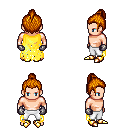
a pixel art fantasy rpg character, male body template, human, light skin, yellow tattered cape, white pants, dark blonde short topknot hairstyle, metal gloves, gold boots, four views (front, back, left, right), 2x2 character sprite sheet, small pixel art, hard edges, no anti-aliasing